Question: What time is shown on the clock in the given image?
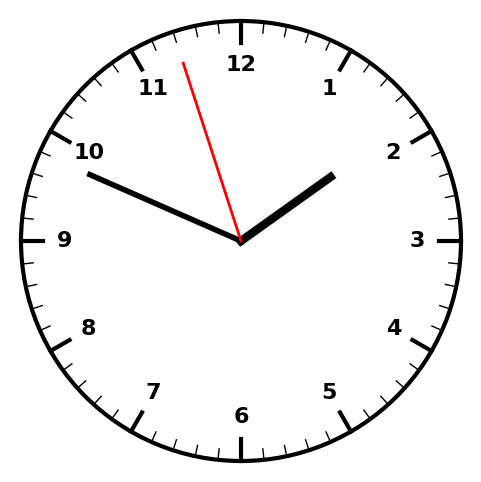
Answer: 01:48:57